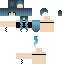
A female human skin with pale skin, wearing blonde long hair dressed in a blue tshirt and red pants, featuring a closed mouth.